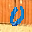
Label: 0